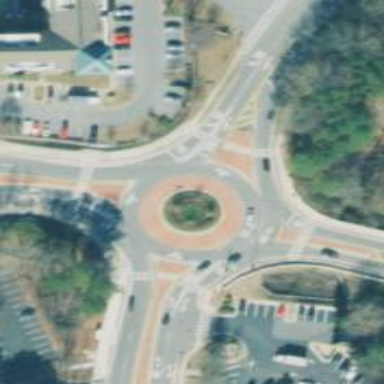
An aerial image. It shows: Tertiary road made of asphalt leading to roundabout junction.